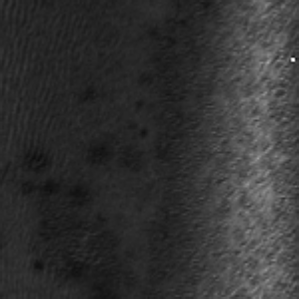
Label: frost